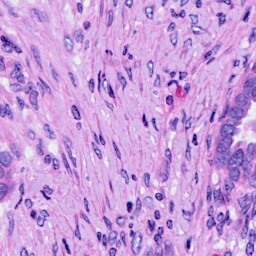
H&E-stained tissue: Ovarian